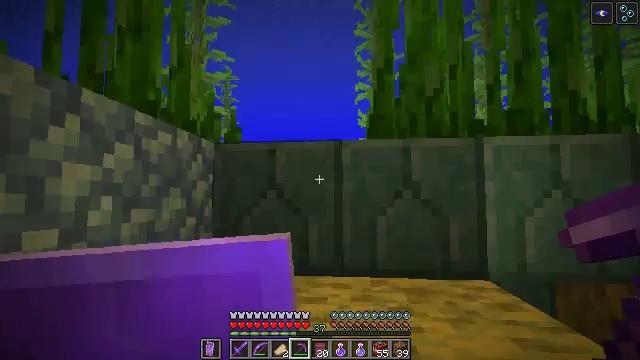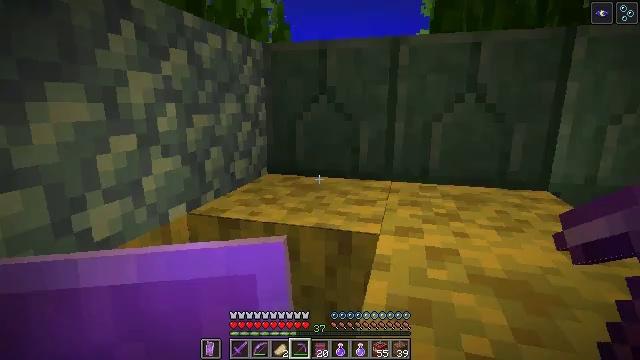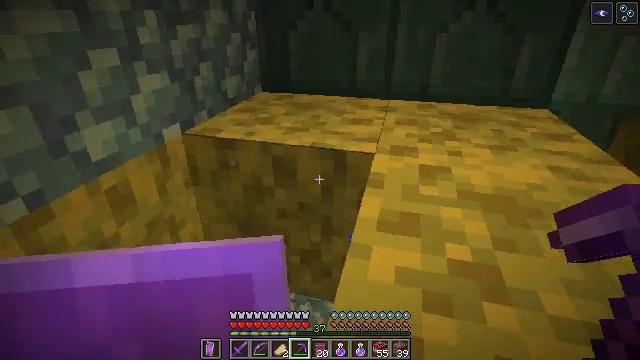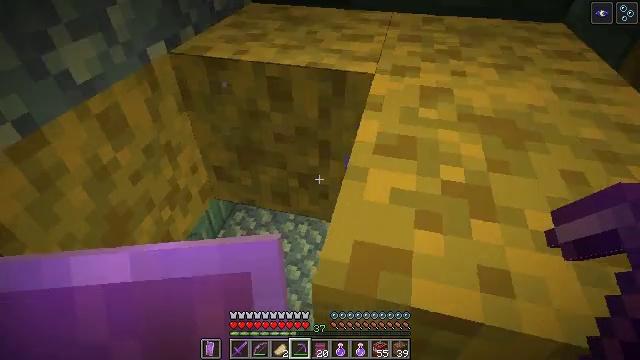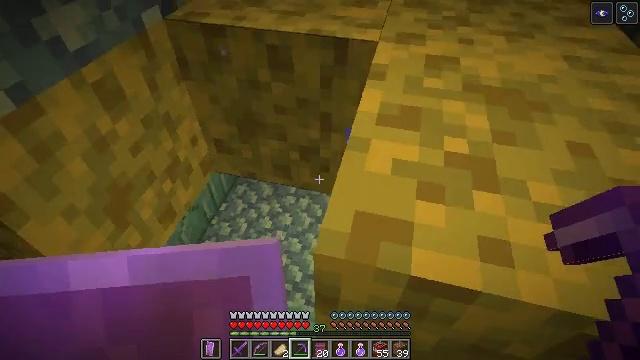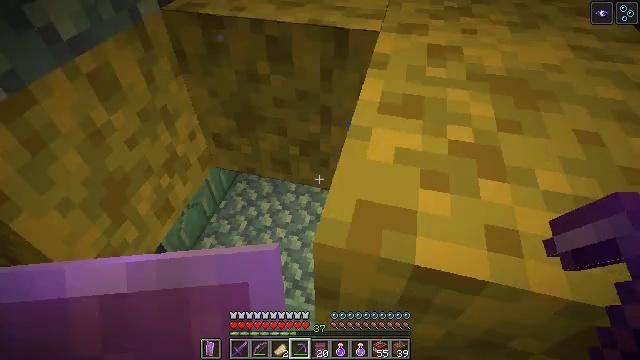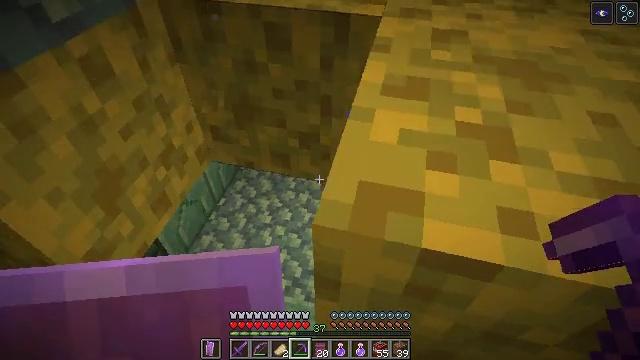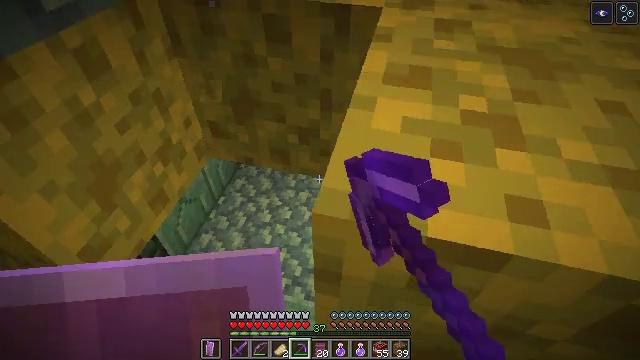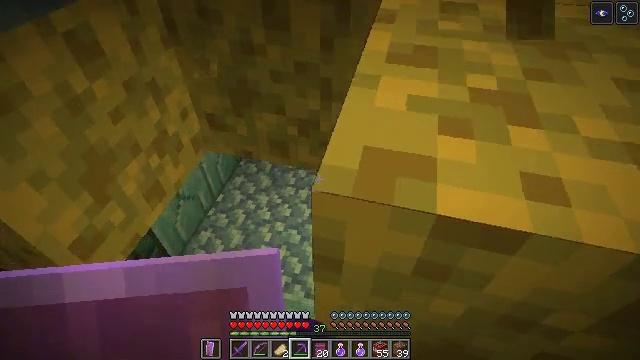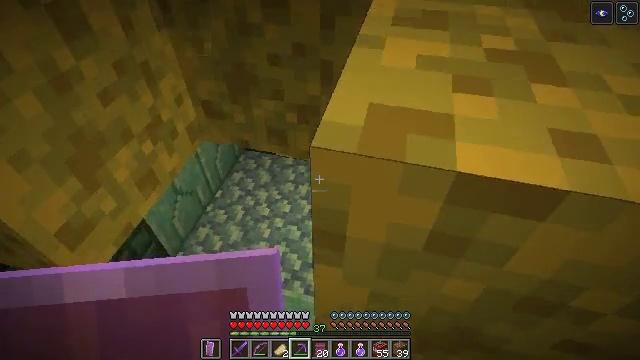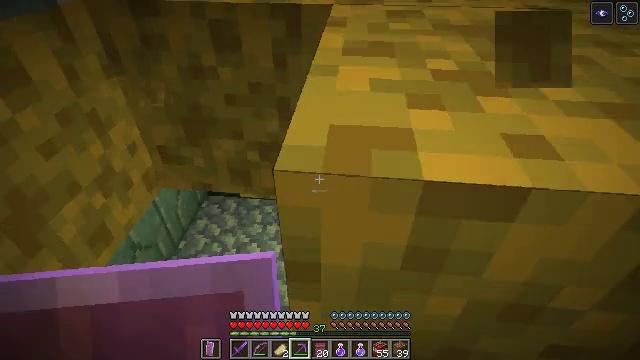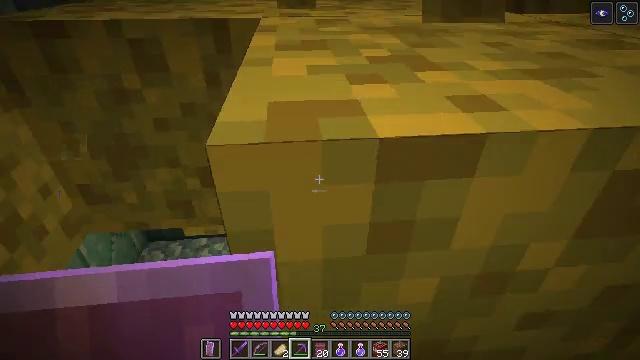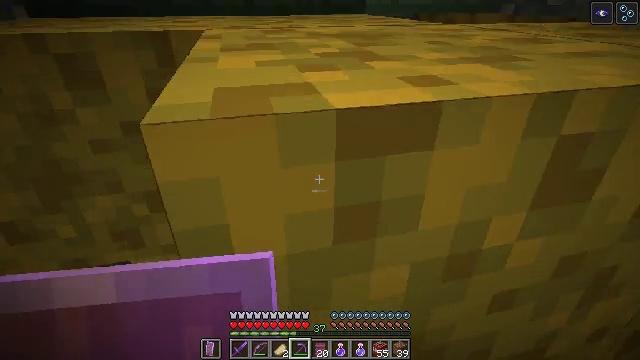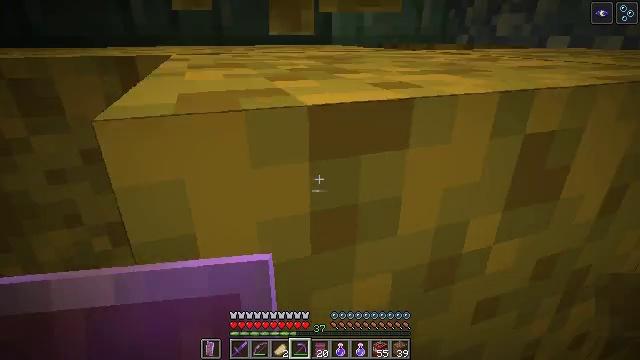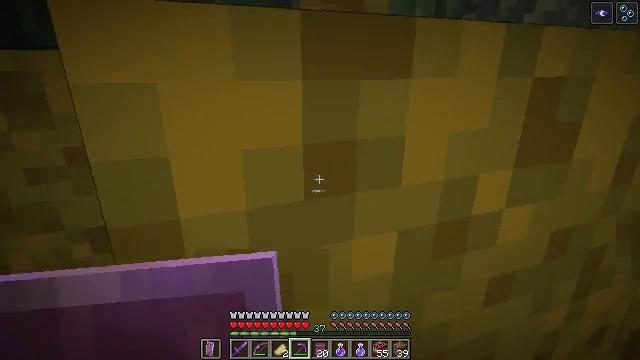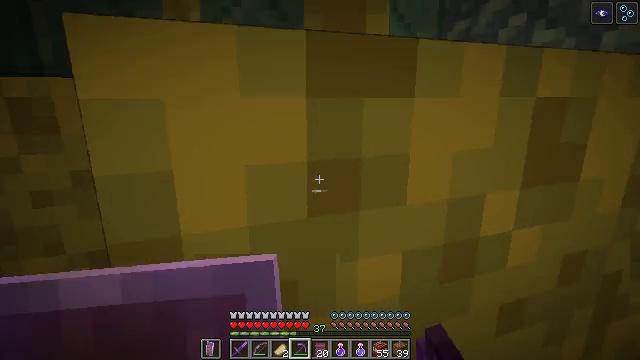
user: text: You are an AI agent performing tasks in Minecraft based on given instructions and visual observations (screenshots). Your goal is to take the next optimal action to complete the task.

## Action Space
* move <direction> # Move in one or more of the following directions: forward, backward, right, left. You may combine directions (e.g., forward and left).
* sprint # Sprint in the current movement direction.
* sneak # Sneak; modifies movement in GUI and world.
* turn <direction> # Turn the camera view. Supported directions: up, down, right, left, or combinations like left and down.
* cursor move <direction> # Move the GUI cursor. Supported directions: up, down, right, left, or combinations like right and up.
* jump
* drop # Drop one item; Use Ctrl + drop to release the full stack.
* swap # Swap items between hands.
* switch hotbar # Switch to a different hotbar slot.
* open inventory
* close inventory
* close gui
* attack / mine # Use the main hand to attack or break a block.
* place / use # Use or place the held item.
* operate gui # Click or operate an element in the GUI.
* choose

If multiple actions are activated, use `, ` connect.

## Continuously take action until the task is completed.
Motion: motion action
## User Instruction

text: Collect the wet sponge after mining.
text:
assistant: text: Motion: turn left and down
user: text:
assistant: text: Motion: turn down
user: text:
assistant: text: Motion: turn down
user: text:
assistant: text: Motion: turn down
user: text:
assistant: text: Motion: no_op
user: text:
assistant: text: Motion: attack / mine
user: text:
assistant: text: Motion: attack / mine
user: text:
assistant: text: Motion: attack / mine
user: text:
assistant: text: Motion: attack / mine
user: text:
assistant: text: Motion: turn right and up, attack / mine
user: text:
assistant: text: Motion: turn right and up, attack / mine
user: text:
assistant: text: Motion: turn right and up, attack / mine
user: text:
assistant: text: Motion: turn right and up, attack / mine
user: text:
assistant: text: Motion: turn right and up, attack / mine
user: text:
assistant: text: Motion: turn up, attack / mine
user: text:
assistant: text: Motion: turn left and up, attack / mine
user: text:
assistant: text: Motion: attack / mine
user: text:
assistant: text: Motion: attack / mine
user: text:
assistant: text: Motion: attack / mine
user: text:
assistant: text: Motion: attack / mine
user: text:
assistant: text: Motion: attack / mine
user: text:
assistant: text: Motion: turn left and up, attack / mine
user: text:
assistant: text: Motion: turn left and up, attack / mine
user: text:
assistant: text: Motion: turn up, attack / mine
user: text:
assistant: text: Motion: turn up, attack / mine
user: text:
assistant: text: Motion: attack / mine
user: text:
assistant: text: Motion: attack / mine
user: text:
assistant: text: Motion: turn up, attack / mine
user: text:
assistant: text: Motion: turn up, attack / mine
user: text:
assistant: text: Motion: turn up, attack / mine